Question: How can I set Separate color for my tab label? If I change the background color whole color changes.
my code
'''
<TabHost android:layout_width="fill_parent"
android:layout_height="fill_parent"
android:id="@android:id/tabhost"
xmlns:android="http://schemas.android.com/apk/res/android">
<RelativeLayout
android:layout_width="fill_parent"
android:layout_height="fill_parent">
<TabWidget
android:layout_width="fill_parent"
android:layout_height="wrap_content"
android:id="@android:id/tabs"
android:layout_alignParentBottom="true"/>
<FrameLayout
android:layout_width="fill_parent"
android:layout_height="fill_parent"
android:id="@android:id/tabcontent">
</FrameLayout>
</RelativeLayout>
</TabHost>
'''

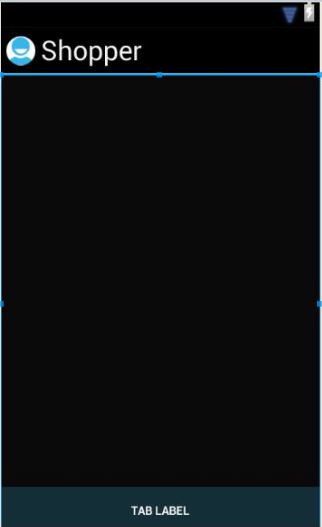
Answer: 'res/drawable/tabselector.xml'
'''
<selector
android:id="@+id/myselector"
xmlns:android="http://schemas.android.com/apk/res/android">
<!-- Non focused states -->
<item
android:state_focused="false"
android:state_selected="false"
android:state_pressed="false"
android:drawable="@drawable/darklogo" />
<item
android:state_focused="false"
android:state_selected="true"
android:state_pressed="false"
android:drawable="@drawable/lightlogo" />
<!-- Focused states -->
<item
android:state_focused="true"
android:state_selected="false"
android:state_pressed="false"
android:drawable="@drawable/lightlogo" />
<item
android:state_focused="true"
android:state_selected="true"
android:state_pressed="false"
android:drawable="@drawable/lightlogo" />
<!-- Pressed -->
<item
android:state_pressed="true"
android:drawable="@drawable/lightlogo" />
</selector>
'''
The XML you've included here is a way of defining a drawable that lets you embed a case statement. It presents a different drawable depending on the state of the View it's being assigned to. As a drawable, you should save it as an xml file within the 'res/drawable' folder of your project (for example 'tabselector.xml').
To use it for the Tabhost, you need to construct the TabActivity as you normally would (as shown in this <URL>.
Then when you add each tab to the host, you specify the 'tabselector' drawable as the indicator as shown for "TAB 1" below.
'''
Drawable mySelector = getResources().getDrawable(R.drawable.tabselector);
mTabHost.addTab(mTabHost.newTabSpec("tab_test1").setIndicator("TAB 1", mySelector).setContent(R.id.textview1));
mTabHost.addTab(mTabHost.newTabSpec("tab_test2").setIndicator("TAB 2").setContent(R.id.textview2));
'''